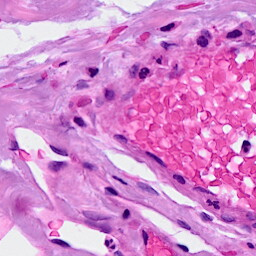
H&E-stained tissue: Breast